Question: I have the below code for adding ordinals such as st,rd,th and so on..
'''
Private ordinals As String() = New String() {"", "st", "nd", "rd", "th", "th", _
"th", "th", "th", "th", "th", "th", _
"th", "th", "th", "th", "th", "th", _
"th", "th", "th", "st", "nd", "rd", _
"th", "th", "th", "th", "th", "th", _
"th", "st"}
'''
For getting date I'm writing it as follows:
'''
Dim D As DateTime = Me.PresentDate.Value.ToString("MM-dd-yyyy")
Dim todate As String = D.Day.ToString() + ordinals(D.Day)
'''
Result:
5th
But I would like to get the result as shown below

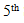
Answer: Why not just use the superscript characters in the first place?
'''
Dim ordinals = {"", "st", "nd", "rd", "th", "th", _
"th", "th", "th", "th", "th", "th", _
"th", "th", "th", "th", "th", "th", _
"th", "th", "th", "st", "nd", "nd", _
"th", "th", "th", "th", "th", "th", _
"th", "st"}
Dim D = DateTime.Now
Dim todate = D.Day.ToString() + ordinals(D.Day) ' todate = 6th
'''
or create a simple lookup dictionary:
'''
Dim ordinals = {"", "st", "nd", "rd", "th", "th", _
"th", "th", "th", "th", "th", "th", _
"th", "th", "th", "th", "th", "th", _
"th", "th", "th", "st", "nd", "rd", _
"th", "th", "th", "th", "th", "th", _
"th", "st"}
Dim supers = "abcdefghijklmnopqrstuvwxyz".Zip("abdeghijklmnopXrstuvwxy", AddressOf Tuple.Create) _
.ToDictionary(Function(t) t.Item1, Function(t) t.Item2)
Dim D = Date.Now
Dim todate = D.Day.ToString() + String.Join("", ordinals(D.Day).Select(Function(c) supers(c)))
'''